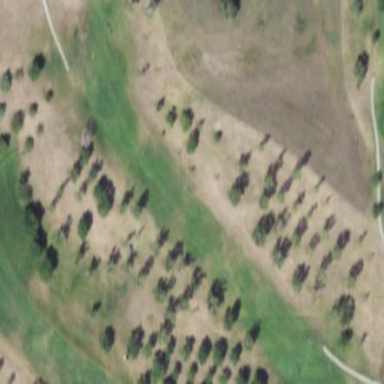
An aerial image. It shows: Golf fairway surrounded by grass.